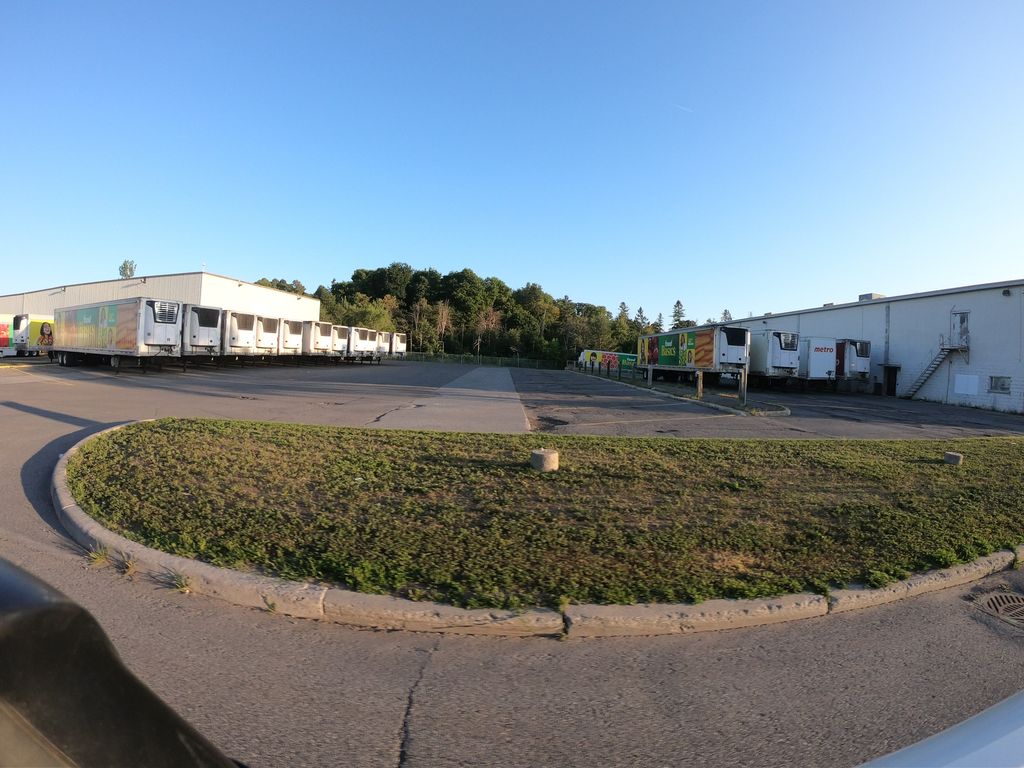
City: ottawa-gatineau